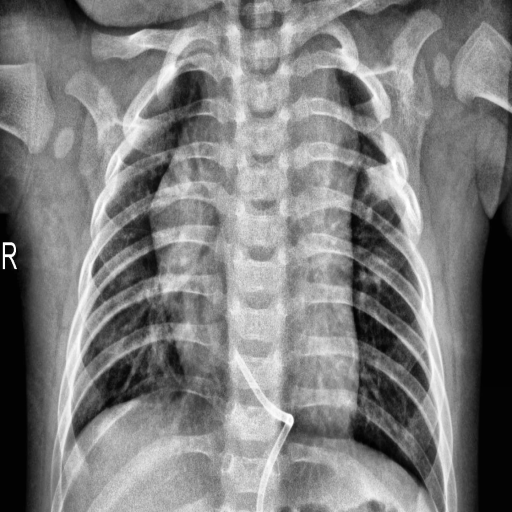
Finding: PNEUMONIA